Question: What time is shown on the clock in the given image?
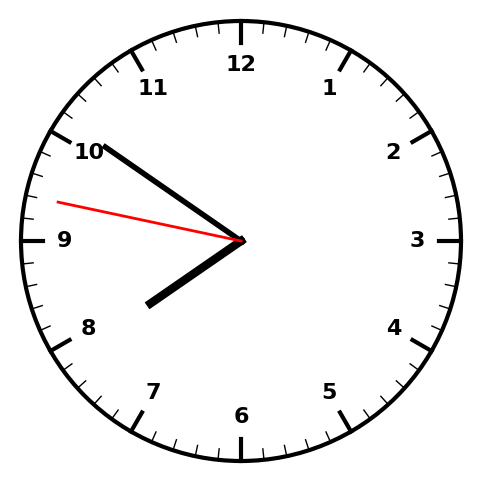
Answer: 07:50:47